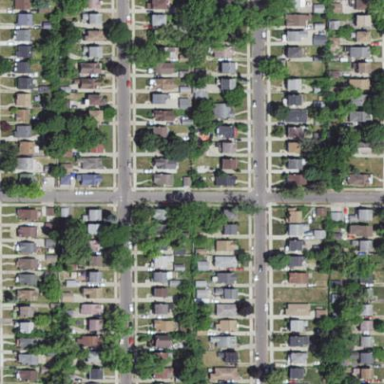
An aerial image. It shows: Residential area composed of single-family homes.